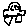
Label: car